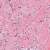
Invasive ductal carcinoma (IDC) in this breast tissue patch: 0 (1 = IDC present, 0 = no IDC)